Fundus camera: canon
Shooting center: optic_disc
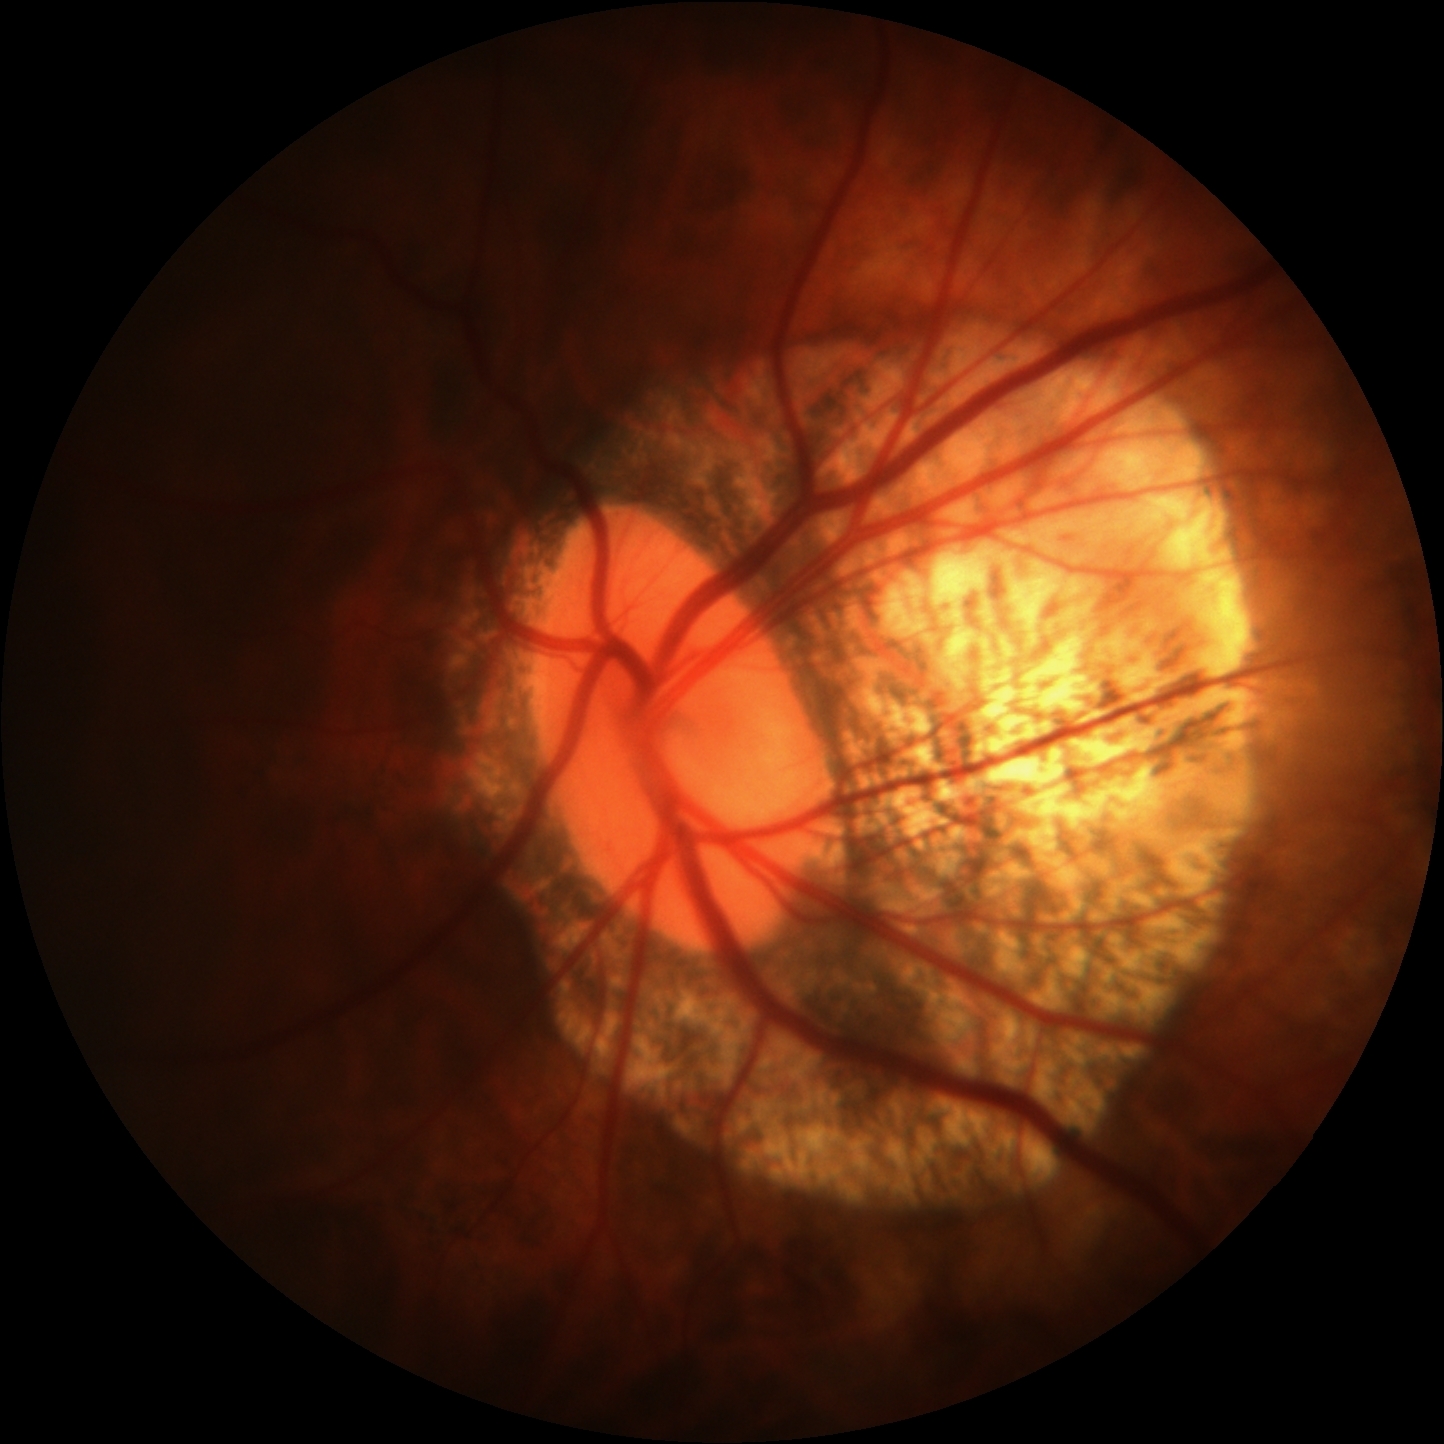
Pathologic myopia: yes
Patchy retinal atrophy: present
Retinal detachment: absent